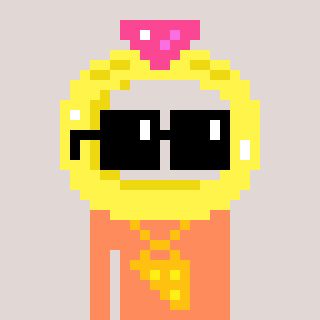
a pixel art character with square black sunglasses, a ring-shaped head and a peachy-colored body on a warm background